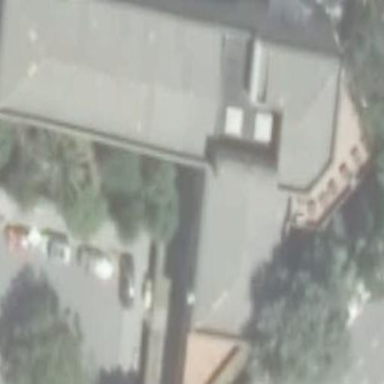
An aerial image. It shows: School building.